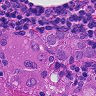
Metastatic tissue present: yes